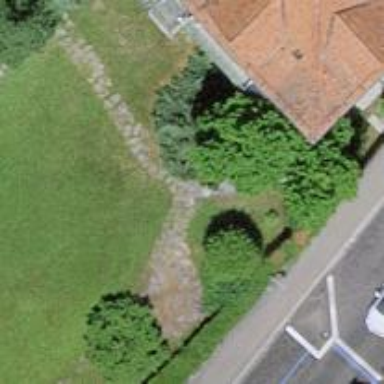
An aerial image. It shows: Cobblestone flattened footway.